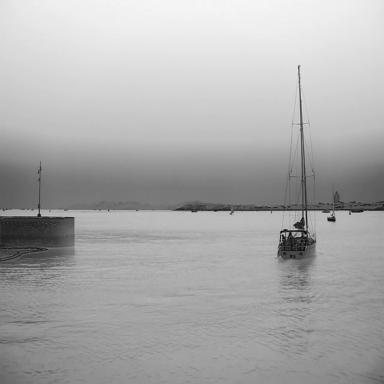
There are two container_ships in the infrared image.